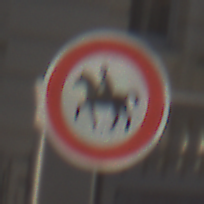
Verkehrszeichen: VerbotReiter
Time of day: MorningAfternoon
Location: Outdoor (Urban)
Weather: PartlyCloudy
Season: NotSpecified
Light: Natural